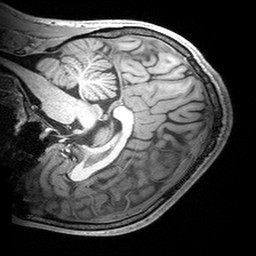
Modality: T1w
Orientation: sagittal
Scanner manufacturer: siemens
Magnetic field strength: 3 T
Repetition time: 2.53 s
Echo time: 0.00299 s